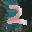
Label: 2